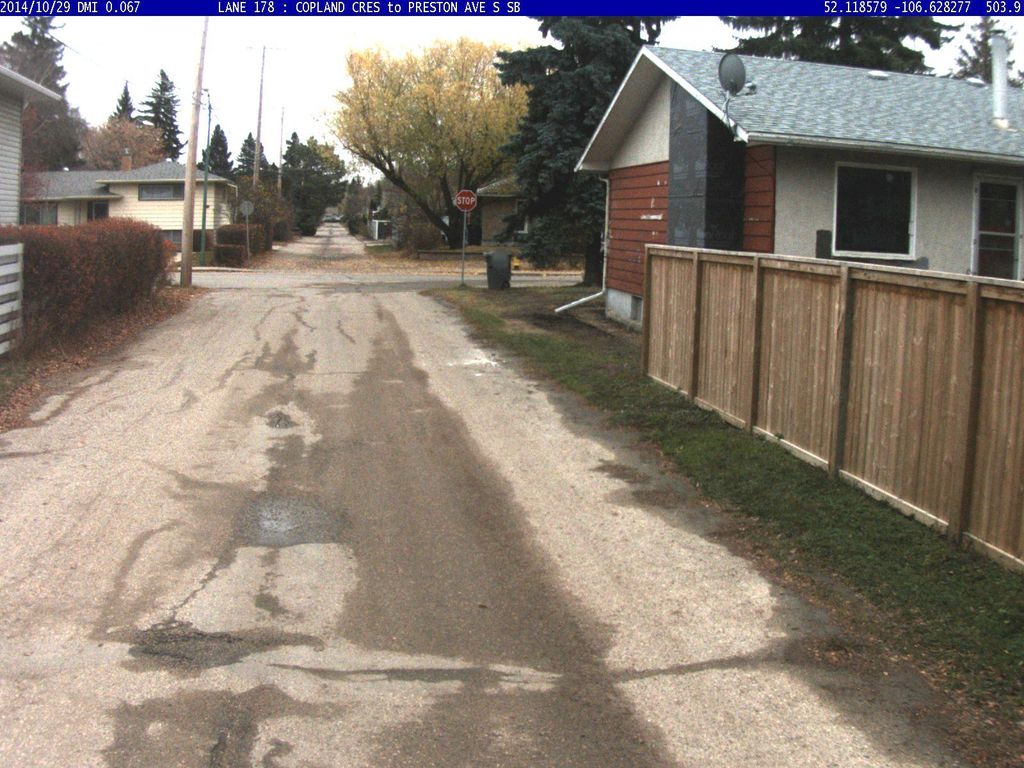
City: saskatoon